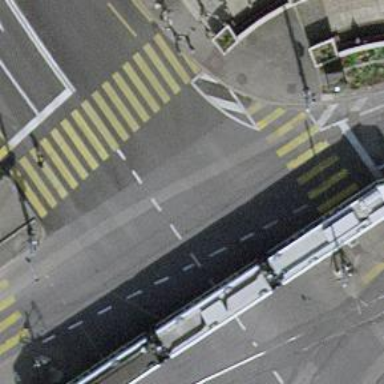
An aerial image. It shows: Road with traffic signals.